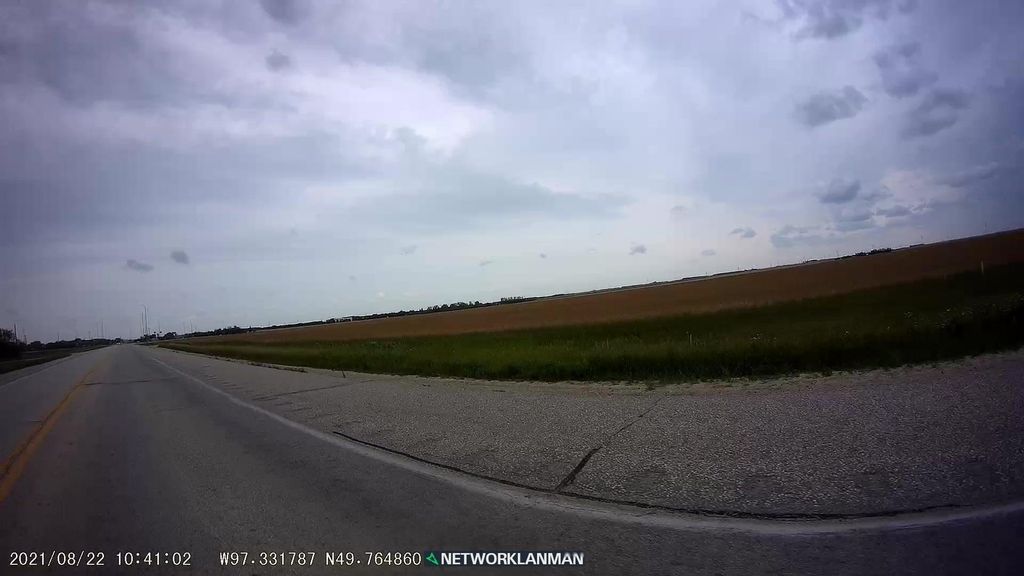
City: winnipeg